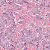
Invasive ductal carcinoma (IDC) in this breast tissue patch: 1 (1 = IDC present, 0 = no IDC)